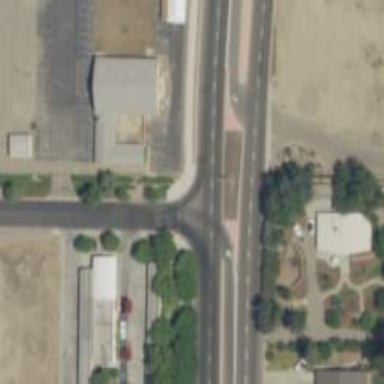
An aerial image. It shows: Asphalt road with secondary link designation.